六年级 · 计数
绿源小区种树情况如图, 其中杨树有 18 棵, 那么, 松树有( )棵。

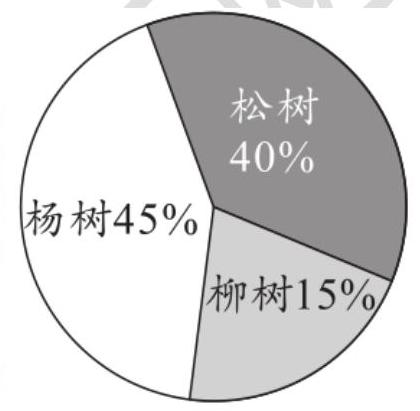
A. 40
B. 16
C. 6
答案: B